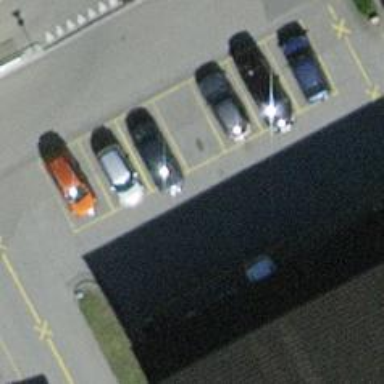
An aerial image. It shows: Road serving as parking aisle.